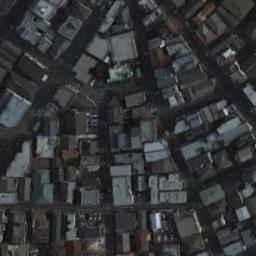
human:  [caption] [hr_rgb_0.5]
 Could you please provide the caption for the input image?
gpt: In densely populated areas there are many roads and densely arranged houses of different sizes and shapes .

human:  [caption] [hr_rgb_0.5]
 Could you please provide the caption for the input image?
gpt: The dense residential is next to the road .

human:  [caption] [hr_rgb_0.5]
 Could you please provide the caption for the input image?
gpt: A dense residential area has lots of houses next to each other and some roads go through the residential area .

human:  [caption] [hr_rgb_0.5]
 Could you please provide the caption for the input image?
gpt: There are several cars running on the road beside the residential area .

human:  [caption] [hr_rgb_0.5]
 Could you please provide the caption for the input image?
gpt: There are buildings of different colors on a dense residential area .